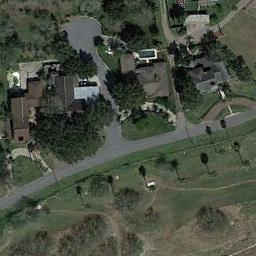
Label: sparse_residential